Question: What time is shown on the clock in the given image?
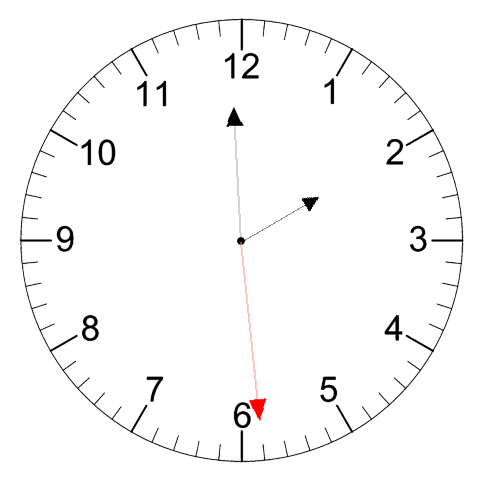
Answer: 01:59:29